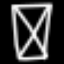
Label: hourglass